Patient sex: F
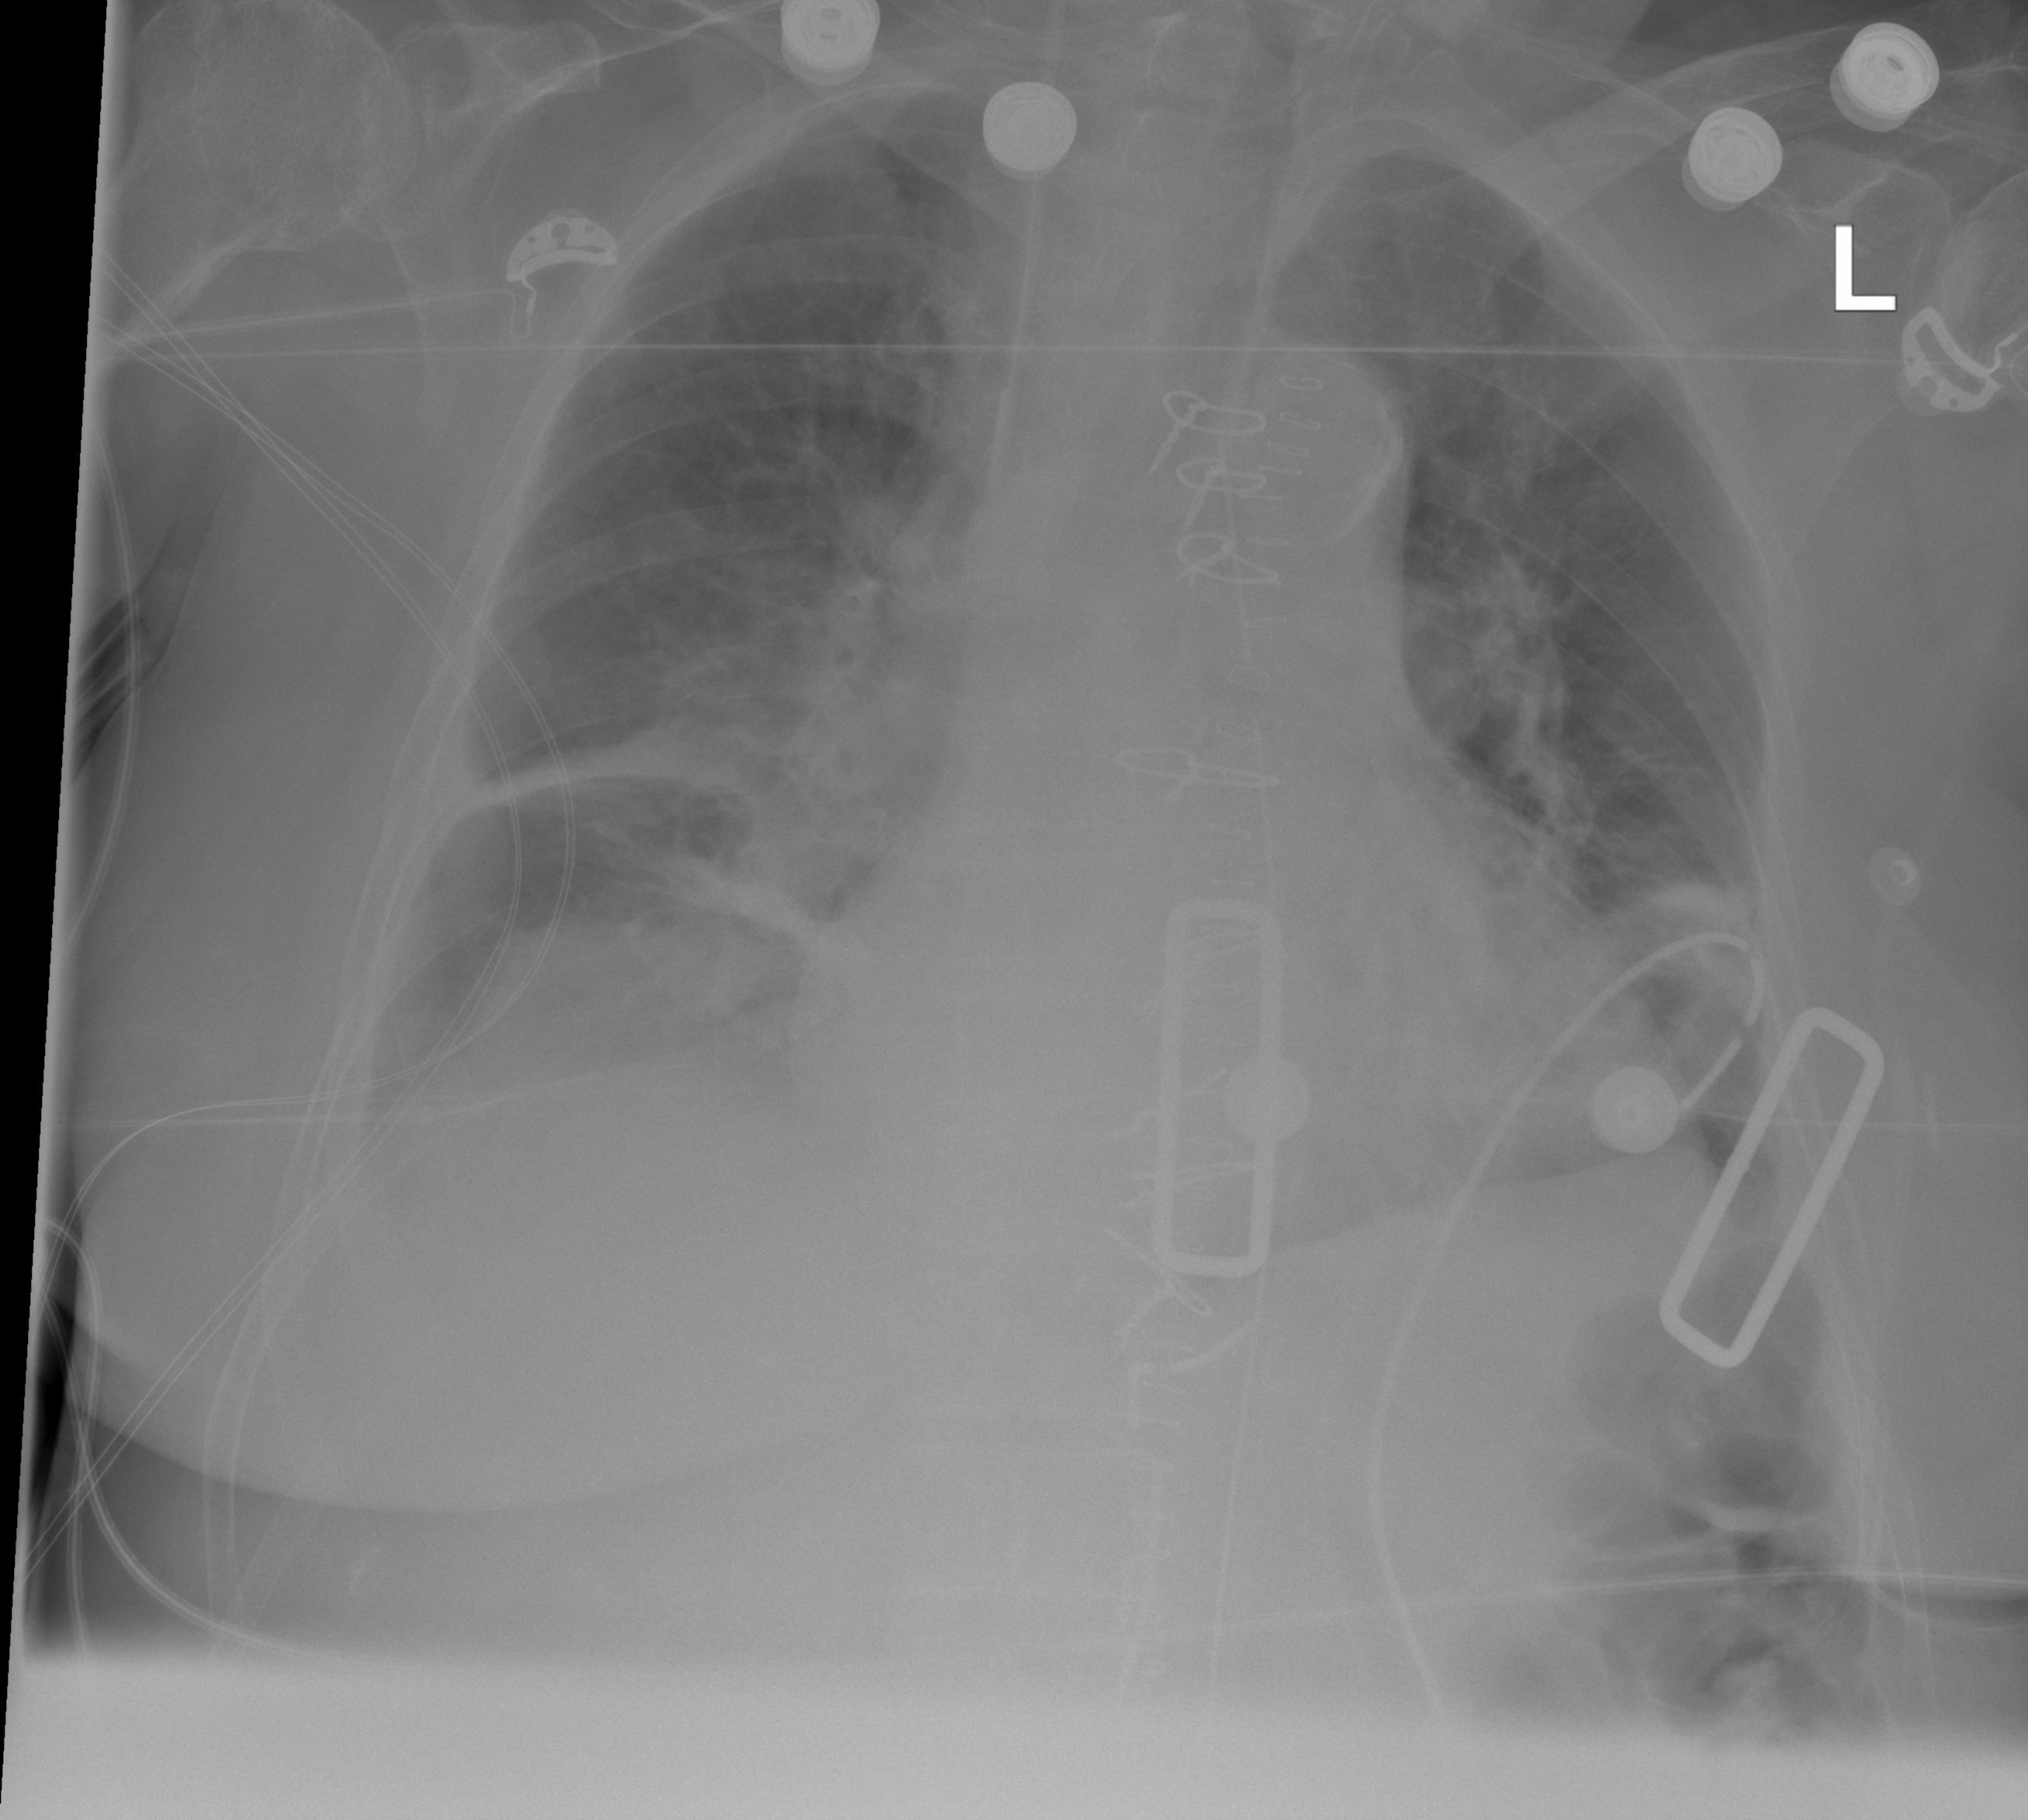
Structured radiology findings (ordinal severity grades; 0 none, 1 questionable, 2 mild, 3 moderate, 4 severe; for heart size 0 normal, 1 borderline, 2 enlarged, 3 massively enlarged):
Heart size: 2
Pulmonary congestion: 2
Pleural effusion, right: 2
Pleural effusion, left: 0
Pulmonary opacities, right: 0
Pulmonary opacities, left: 0
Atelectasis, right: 2
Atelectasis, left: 3